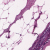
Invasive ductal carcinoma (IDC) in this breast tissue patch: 0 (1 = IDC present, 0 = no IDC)